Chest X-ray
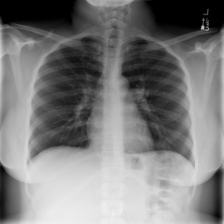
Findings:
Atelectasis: negative
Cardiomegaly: negative
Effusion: negative
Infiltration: negative
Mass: negative
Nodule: negative
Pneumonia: negative
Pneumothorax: negative
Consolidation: negative
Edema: negative
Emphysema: negative
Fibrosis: negative
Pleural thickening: negative
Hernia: negative